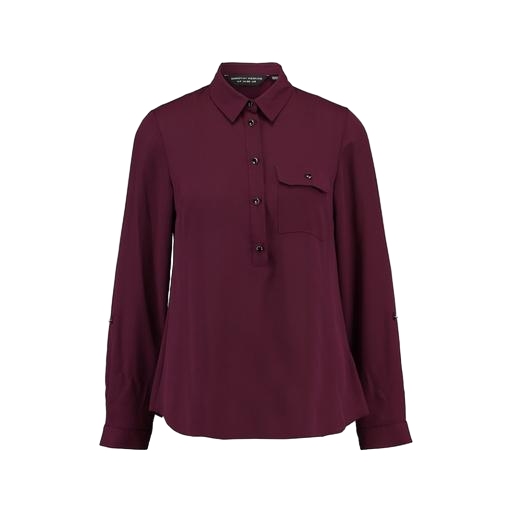
red button-down blouse, one-pocket shirt, two-pocket shirt, white background